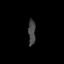
Tissue: prostate
Cell type: T cells
Senescence score: 0.7003
Nuclear area (px): 178
Mean DAPI intensity: 69.775